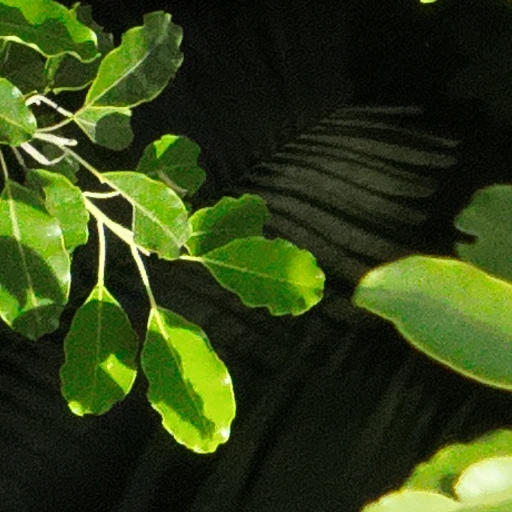
Species: Ocotea leptobotra
GBIF accepted scientific name: Ocotea leptobotra
Crown area (m\u00b2): 211.278